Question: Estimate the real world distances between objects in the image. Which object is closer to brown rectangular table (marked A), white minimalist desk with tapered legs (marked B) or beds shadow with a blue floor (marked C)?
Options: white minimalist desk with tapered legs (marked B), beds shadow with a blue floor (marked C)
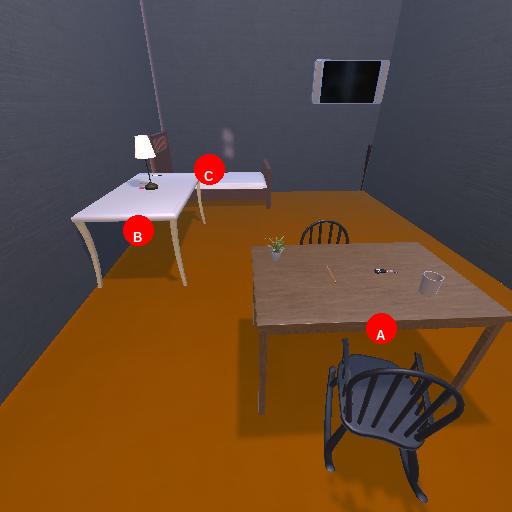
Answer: white minimalist desk with tapered legs (marked B)